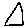
Label: triangle